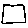
Label: square